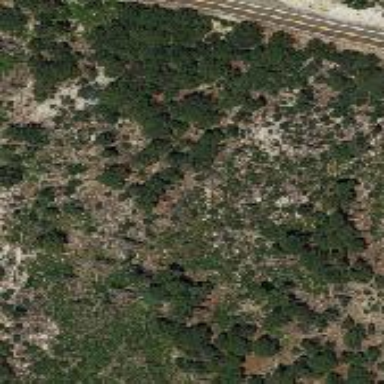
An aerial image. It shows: Forested woodland area with abundant trees.